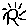
Label: sun